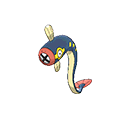
Pok\u00e9mon: eelektrik